Field crop: maize
Growth stage: 2
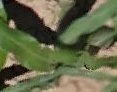
Species: maize